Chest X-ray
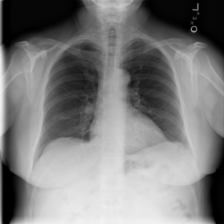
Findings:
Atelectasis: positive
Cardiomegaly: negative
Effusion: negative
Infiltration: negative
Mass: negative
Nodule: negative
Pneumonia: negative
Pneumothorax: negative
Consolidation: negative
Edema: negative
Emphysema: negative
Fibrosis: negative
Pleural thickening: negative
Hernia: negative